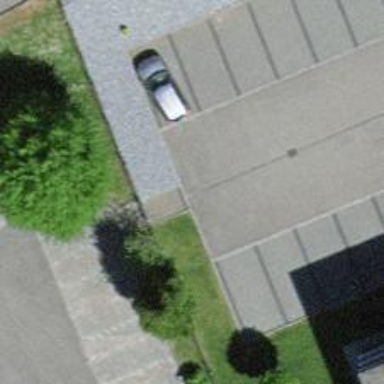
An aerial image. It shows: Road serving as parking aisle.